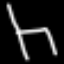
Label: chair